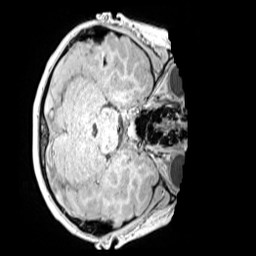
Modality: MP2RAGE
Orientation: axial
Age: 11
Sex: female
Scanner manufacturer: siemens
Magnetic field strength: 3 T
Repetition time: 4 s
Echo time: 0.00299 s